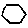
Label: hexagon